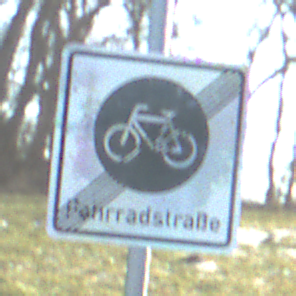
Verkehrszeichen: EndeFahrradstrasse
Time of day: MorningAfternoon
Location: Outdoor (Nature)
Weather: Clear
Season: Winter
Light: Natural